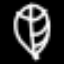
Label: leaf